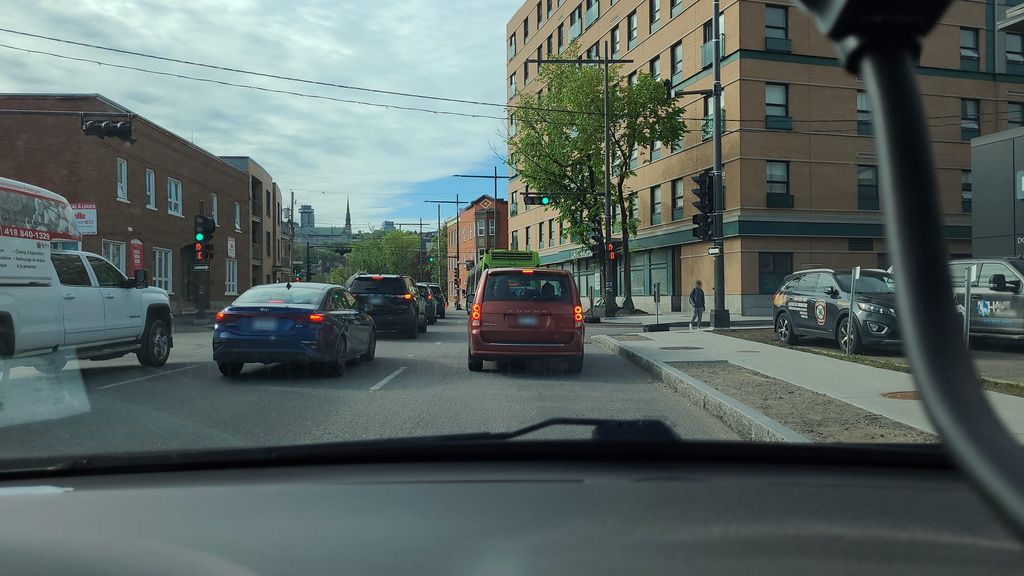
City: quebec_city